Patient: sex M, age 52
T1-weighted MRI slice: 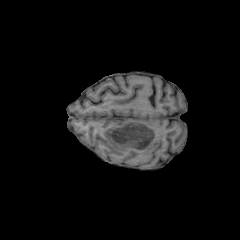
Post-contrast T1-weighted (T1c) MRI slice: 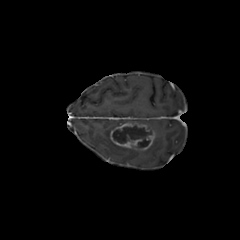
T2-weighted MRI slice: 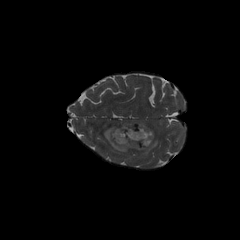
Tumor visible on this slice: yes
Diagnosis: Glioblastoma, IDH-wildtype
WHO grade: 4